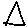
Label: triangle